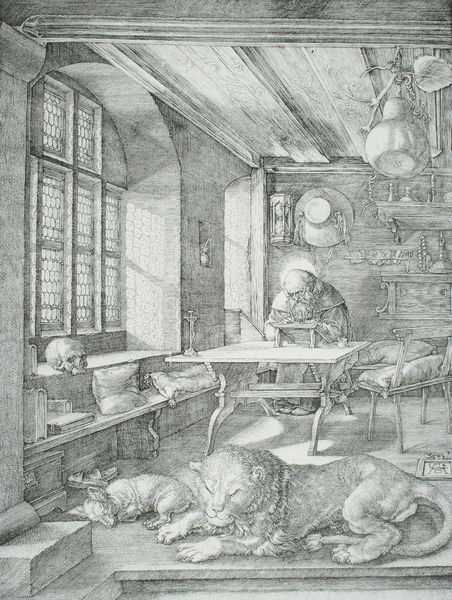
Titel: Hieronymus im Gehäus
Künstler: Albrecht Dürer
Institution: (Seriendruck)
Schlagwörter: dunkel, mann, schatten, weiß, fenster, grau, hell, hut, lampe, licht, raum, schwarz, stuhl, säule, tisch, zeichnung, zimmer, haus, hund, tier, tiere, symbolismus, alt, bart, regal, bibel, schädel, innenraum, signatur, hütte, kirche, sonne, decke, innen, renaissance, kürbis, holzschnitt, bücher, schreibtisch, liegen, perspektive, alter mann, grafik, graphik, bank, treppe, chair, column, columns, cushion, hat, kissen, lamp, pillow, pillows, religious, steps, white, window, bench, black, chairs, gray, interior, old, painting, portrait, room, table, windows, lesen, uhr, print, deutsch, floor, perspective, stufe, ad, liegend, vanitas, greis, buch, religion, rundfenster, druck, schnitt, radierung, stich, schwarzweiß, woodcut, kardinal, kasten, heiligenschein, totenkopf, wood, hirsch, hirsche, schreiben, man, head, sand, mönch, heiliger, lesepult, gelehrter, löwe, stundenglas, light, dürer, schreiber, drawing, jünger, heilig, kupferstich, totenschädel, black and white, lat, animals, dog, etching, sketch, tail, beard, old man, saint, gehäuse, books, cross, desk, writing, step, shelf, sunlight, human, lights, cat, magier, zauberer, jesus, ceiling, pots, studio, study, monk, engraving, pencil, albrecht, albrecht dürer, animal, hieronymus, werkbank, book, candle, crucifix, doctor, tish, tiger, sleeping, sheep, stuhle, holland, lamb, work, working, sanduhr, kirchenvater, christianity, kardinalshut, hexer, lion, pet, prophet, cieling, bones, skull, gehäus, hieronymus im gehäuse, belgien, der heilige hieronymus, flandern, gleube, antonius, monogram, hazs, time, klause, halo, lüwe, holy, 16. jahrhundert, 1500, 1520, bibelübersetzung, samuel, 1521, francis, writer, workshop, pets, rafters, laying, paiting, scribe, albrecht durer, wise, memento mori, siting, lamo, medicine, 1515, carpenter, hourglass, inventor, jerome, wisdom, anmial, archimedes, fly with the flock, grafic, saint francis, st hierome, bosch, im gehäuse, stube, holzdecke, st jerome, fenster löwe, lifht, old <an, aged man, old masn, st. jerome, 1615, sskull, bosh, golden book